Question: I am the current sole developer of a content management system (FreeToastHost) used to produce free websites for over 10,000+ Toastmasters public speaking clubs around the world. CKEditor is one of the key open source plugins we use to make this system possible. Our users are generally very low tech, and the system is designed to make creating a website as simple as possible for them. In addition to the full-blown text areas used with CKEditor for page content authoring, I have a number of text inputs in our configuration tool forms that allow our users to do some styling of text "snippets" used in various places in the system via entry of basic BBCode. For example, the club identification text used in the masthead (called the "banner" for our users benefit) supports the entry of BBCode:

---
I tend to think that requiring our users to enter BBCode may seem too technical to some of them, and I am looking for a way to employ the CKeditor functionality that we already are using for these small, possibly styled, text snippets. What would be ideal is a basic simple floating styling toolbar that shows up when the user clicks in the input. As these are currently inputs, I am thinking I may have to convert them to content-editable divs or text areas to use with CKEditor (would prefer not to convert), and create a new config for the pop-up toolbar that is used just for these controls. Has anyone done anything like this before with CKEditor? What is the best approach?
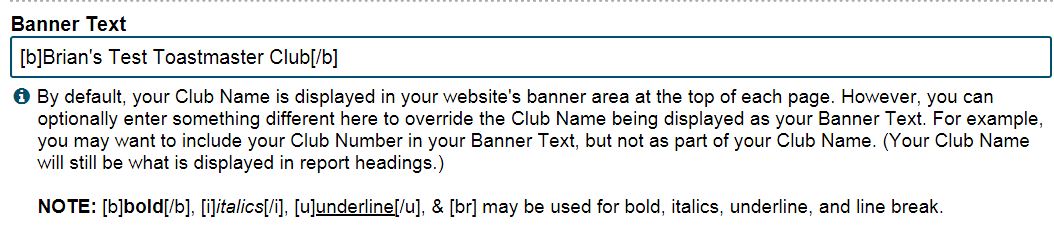
Answer: You can use the <URL>.
A simple example: <URL>
Load the CKEditor script and CSS styles:
'''
<script src="http://cdn.ckeditor.com/4.4.7/standard-all/ckeditor.js"></script>
<link href="http://sdk.ckeditor.com/theme/css/sdk-inline.css" rel="stylesheet">
'''
Then, just add a 'contenteditable="true"' attribute to the elements that you want to edit.